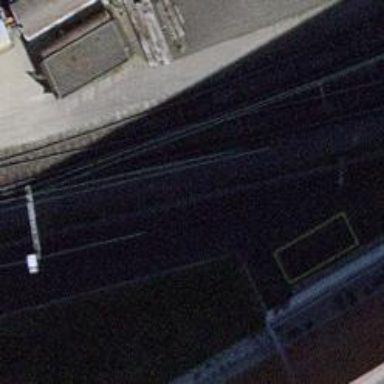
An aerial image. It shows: Single railway spur track.